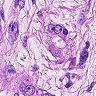
Metastatic tissue present: yes